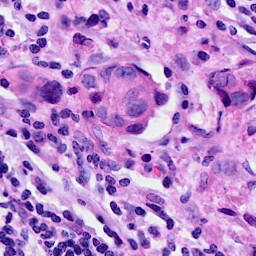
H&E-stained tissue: Breast